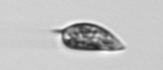
Label: Prorocentrum_triestinum